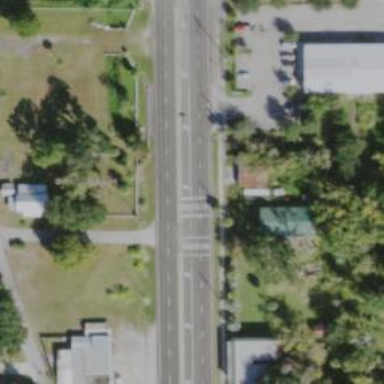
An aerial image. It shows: Road with stop sign.